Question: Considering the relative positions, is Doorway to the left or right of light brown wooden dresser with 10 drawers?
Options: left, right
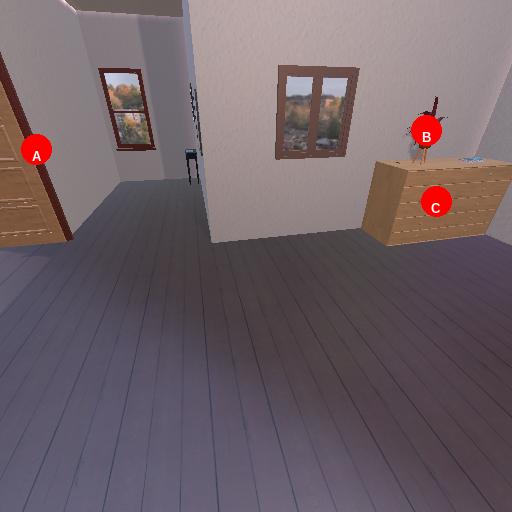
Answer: left